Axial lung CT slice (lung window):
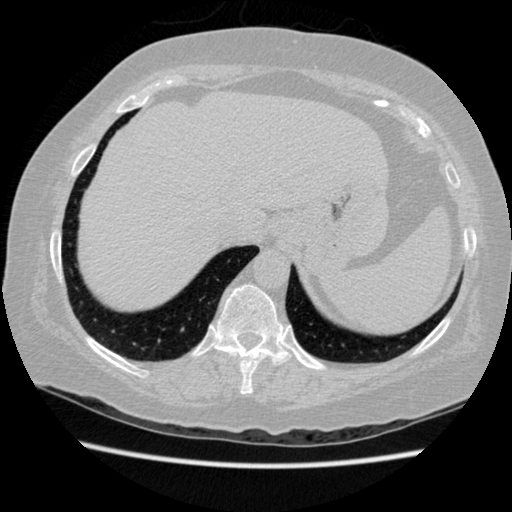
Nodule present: no